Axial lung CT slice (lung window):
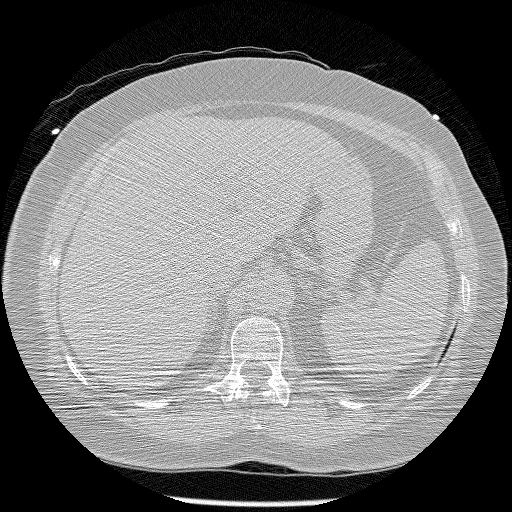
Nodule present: no